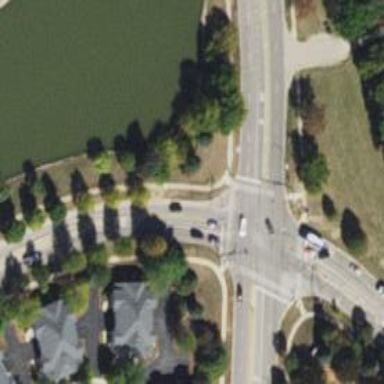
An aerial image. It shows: Residential road with separate asphalt sidewalk.